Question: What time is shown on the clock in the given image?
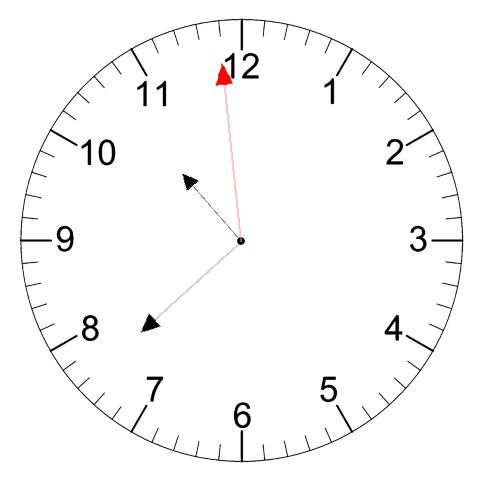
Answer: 10:37:59